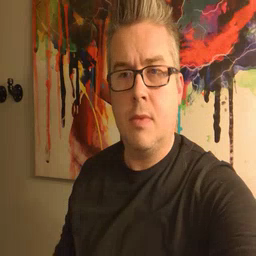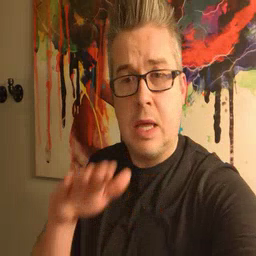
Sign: clean